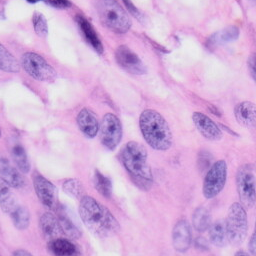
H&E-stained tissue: Skin